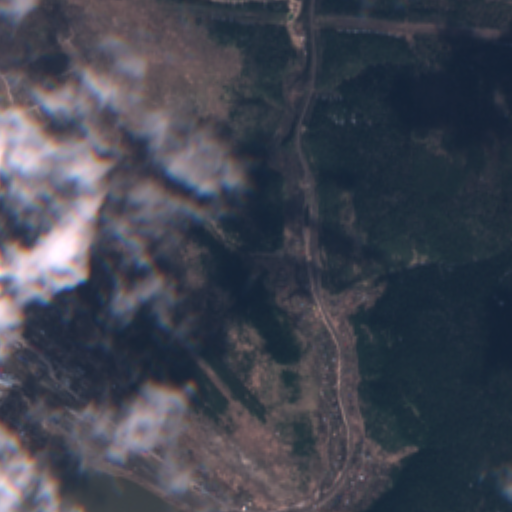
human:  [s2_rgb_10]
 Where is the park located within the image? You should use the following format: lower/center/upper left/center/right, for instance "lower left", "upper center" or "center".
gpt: The park is located in the upper left of the image.
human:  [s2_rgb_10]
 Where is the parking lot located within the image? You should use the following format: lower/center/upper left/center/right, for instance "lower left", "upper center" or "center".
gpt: The parking lot is located in the lower left of the image.
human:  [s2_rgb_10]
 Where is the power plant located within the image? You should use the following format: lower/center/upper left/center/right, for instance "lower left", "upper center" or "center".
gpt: The power plant is located in the lower left of the image.
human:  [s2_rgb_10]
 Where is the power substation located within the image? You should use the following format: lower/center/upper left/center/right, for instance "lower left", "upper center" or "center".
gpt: The power substation is located in the lower left of the image.
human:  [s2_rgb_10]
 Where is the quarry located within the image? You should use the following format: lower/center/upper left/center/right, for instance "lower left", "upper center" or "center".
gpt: There is no quarry in the image.